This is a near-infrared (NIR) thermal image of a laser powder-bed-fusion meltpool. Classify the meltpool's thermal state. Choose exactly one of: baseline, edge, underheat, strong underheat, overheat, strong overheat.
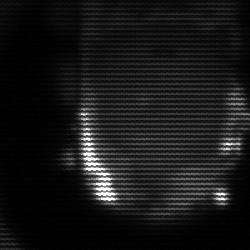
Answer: baseline